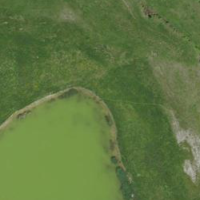
EUNIS habitat code: 56
Species observed at this site:
Corvus corone
Alcedo atthis
Sylvia borin
Aegithalos caudatus
Sylvia atricapilla
Spinus spinus
Poecile palustris
Ardea alba
Erithacus rubecula
Dryocopus martius
Tringa glareola
Phoenicurus ochruros
Corvus corax
Tringa nebularia
Tringa ochropus
Cyanistes caeruleus
Sturnus vulgaris
Chloris chloris
Troglodytes troglodytes
Corvus frugilegus
Passer domesticus
Emberiza hortulana
Passer montanus
Turdus merula
Saxicola rubetra
Hirundo rustica
Milvus migrans
Milvus milvus
Mergus merganser
Turdus pilaris
Regulus regulus
Coccothraustes coccothraustes
Conocephalus fuscus
Motacilla alba
Tachybaptus ruficollis
Certhia brachydactyla
Anthus trivialis
Actitis hypoleucos
Oenanthe oenanthe
Turdus philomelos
Fulica atra
Falco subbuteo
Emberiza citrinella
Anthus spinoletta
Dendrocopos major
Prunella modularis
Turdus viscivorus
Falco peregrinus
Buteo buteo
Anthus pratensis
Gallinago gallinago
Turdus iliacus
Muscicapa striata
Phylloscopus collybita
Luscinia megarhynchos
Alauda arvensis
Lymnocryptes minimus
Pica pica
Garrulus glandarius
Columba livia
Gomphocerippus rufus
Saxicola rubicola
Falco tinnunculus
Picus viridis
Ficedula hypoleuca
Emberiza calandra
Motacilla cinerea
Anas platyrhynchos
Linaria cannabina
Acrocephalus palustris
Streptopelia decaocto
Fringilla coelebs
Lanius collurio
Coloeus monedula
Carduelis carduelis
Columba palumbus
Tettigonia viridissima
Phalacrocorax carbo
Fringilla montifringilla
Lullula arborea
Parus major
Ciconia ciconia
Accipiter nisus